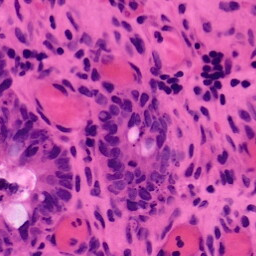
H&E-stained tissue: Colon